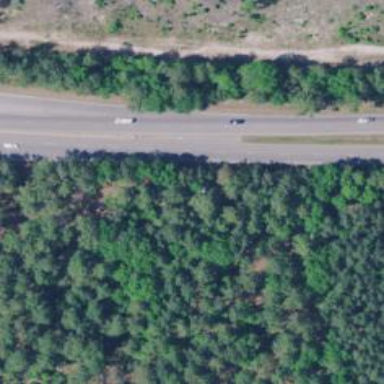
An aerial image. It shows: Trunk highway.